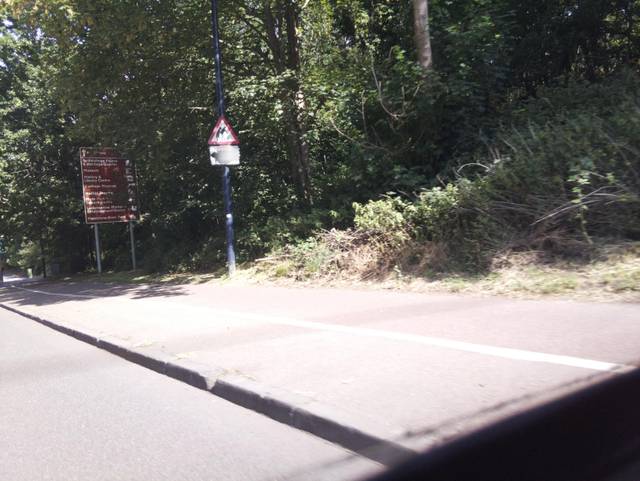
Region: United Kingdom
Coordinates: 51.272, 0.5403